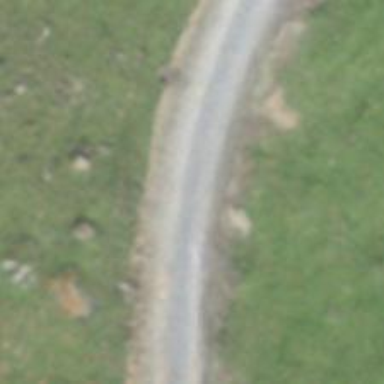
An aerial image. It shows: Gravel track with track type of grade3.